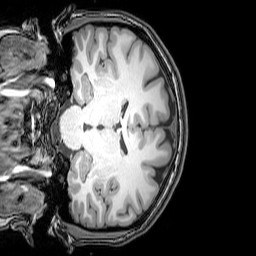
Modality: T1w
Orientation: coronal
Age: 23
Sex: female
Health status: healthy
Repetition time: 0.081 s
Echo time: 0.037 s